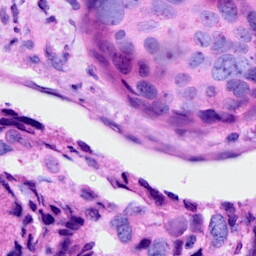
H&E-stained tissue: Breast